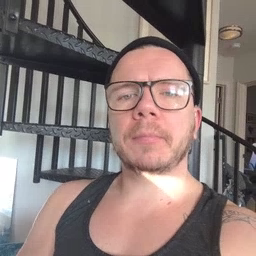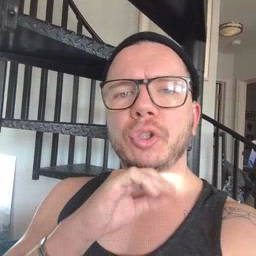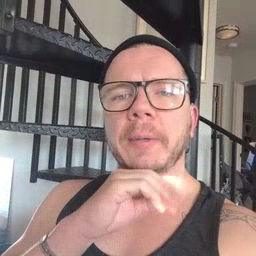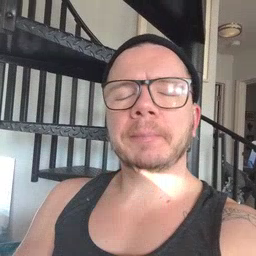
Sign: dirty